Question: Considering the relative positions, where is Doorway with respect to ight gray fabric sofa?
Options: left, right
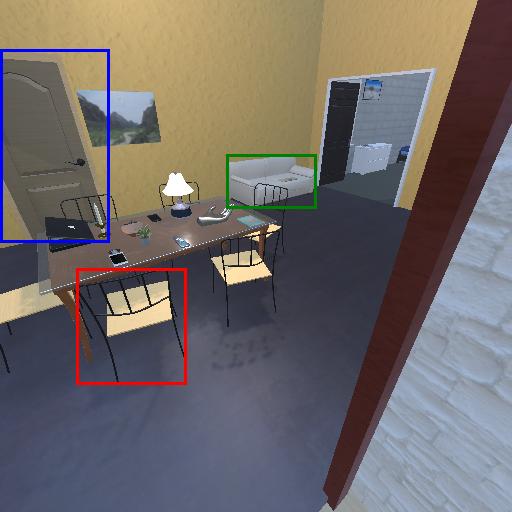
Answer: left